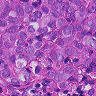
Metastatic tissue present: yes